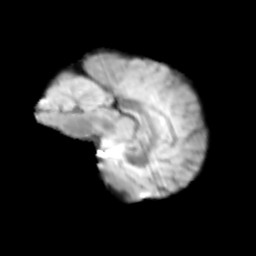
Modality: T2w
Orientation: sagittal
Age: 11
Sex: female
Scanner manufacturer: siemens
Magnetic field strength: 3 T
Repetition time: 3.8 s
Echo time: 0.07 s